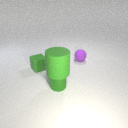
small green metal cylinder below large green rubber cylinder